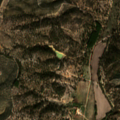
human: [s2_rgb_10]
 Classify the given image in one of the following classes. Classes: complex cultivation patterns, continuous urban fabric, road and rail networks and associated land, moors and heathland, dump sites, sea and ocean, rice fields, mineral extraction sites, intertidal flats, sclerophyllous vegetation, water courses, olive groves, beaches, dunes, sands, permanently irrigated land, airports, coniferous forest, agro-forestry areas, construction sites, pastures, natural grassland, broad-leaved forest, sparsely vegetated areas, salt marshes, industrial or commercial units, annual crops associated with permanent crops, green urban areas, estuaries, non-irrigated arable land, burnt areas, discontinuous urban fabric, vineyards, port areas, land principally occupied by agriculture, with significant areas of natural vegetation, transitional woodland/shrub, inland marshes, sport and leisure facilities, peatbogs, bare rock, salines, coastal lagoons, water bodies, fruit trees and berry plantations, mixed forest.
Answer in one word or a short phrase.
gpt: non-irrigated arable land, broad-leaved forest, transitional woodland/shrub